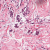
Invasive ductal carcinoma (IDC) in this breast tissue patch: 1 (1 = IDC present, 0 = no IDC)